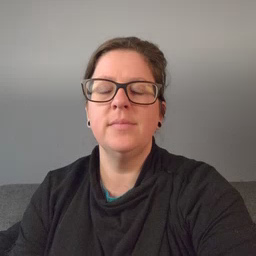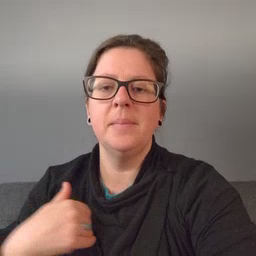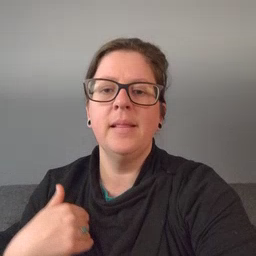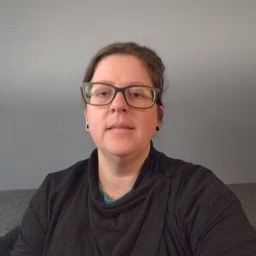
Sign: animal